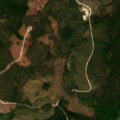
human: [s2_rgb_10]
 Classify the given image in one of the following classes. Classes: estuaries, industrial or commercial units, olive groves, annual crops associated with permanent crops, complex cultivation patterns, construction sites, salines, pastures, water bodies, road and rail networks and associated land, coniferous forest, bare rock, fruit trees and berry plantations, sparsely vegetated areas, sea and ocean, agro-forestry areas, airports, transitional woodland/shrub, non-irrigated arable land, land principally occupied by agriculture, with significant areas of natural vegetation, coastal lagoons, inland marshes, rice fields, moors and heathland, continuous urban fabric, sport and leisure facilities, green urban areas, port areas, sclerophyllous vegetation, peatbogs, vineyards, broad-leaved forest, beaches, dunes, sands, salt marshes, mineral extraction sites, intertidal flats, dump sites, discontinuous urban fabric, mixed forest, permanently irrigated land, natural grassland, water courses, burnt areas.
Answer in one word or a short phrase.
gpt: coniferous forest, transitional woodland/shrub